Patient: sex F, age 63
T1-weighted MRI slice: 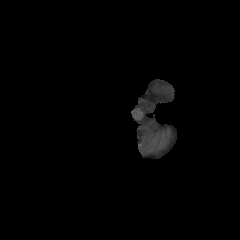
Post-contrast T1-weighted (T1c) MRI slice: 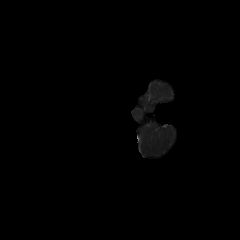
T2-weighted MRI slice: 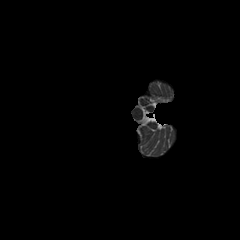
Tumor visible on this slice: no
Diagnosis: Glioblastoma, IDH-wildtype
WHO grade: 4